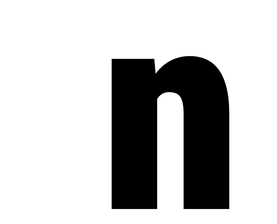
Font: Roboto_Condensed_Black